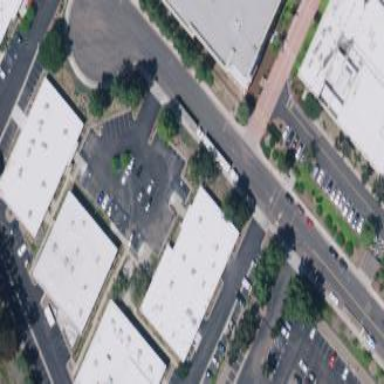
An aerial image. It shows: Industrial building.